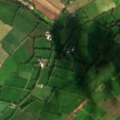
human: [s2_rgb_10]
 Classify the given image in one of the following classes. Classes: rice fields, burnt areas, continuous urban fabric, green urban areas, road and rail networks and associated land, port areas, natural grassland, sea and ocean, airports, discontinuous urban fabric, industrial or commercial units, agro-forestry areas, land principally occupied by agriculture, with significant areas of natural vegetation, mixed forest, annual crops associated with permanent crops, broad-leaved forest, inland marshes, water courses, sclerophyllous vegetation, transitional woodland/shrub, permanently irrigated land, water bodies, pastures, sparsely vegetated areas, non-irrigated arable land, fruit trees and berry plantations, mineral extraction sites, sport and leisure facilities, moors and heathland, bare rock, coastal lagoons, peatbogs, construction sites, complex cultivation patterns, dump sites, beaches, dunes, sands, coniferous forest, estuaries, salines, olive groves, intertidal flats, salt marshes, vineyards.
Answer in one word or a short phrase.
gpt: non-irrigated arable land, pastures